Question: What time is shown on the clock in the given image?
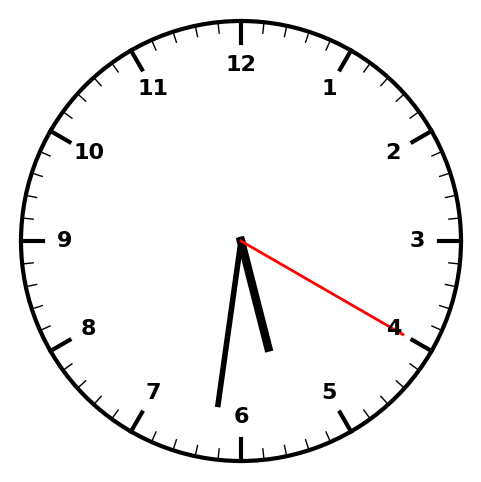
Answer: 05:31:20